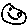
Label: smiley face